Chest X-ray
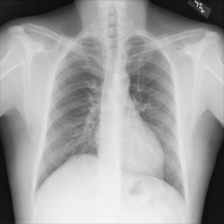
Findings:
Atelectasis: negative
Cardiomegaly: negative
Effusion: negative
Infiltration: negative
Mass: negative
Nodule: negative
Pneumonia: negative
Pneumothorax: negative
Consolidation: negative
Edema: negative
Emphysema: negative
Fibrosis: negative
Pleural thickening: negative
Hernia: negative